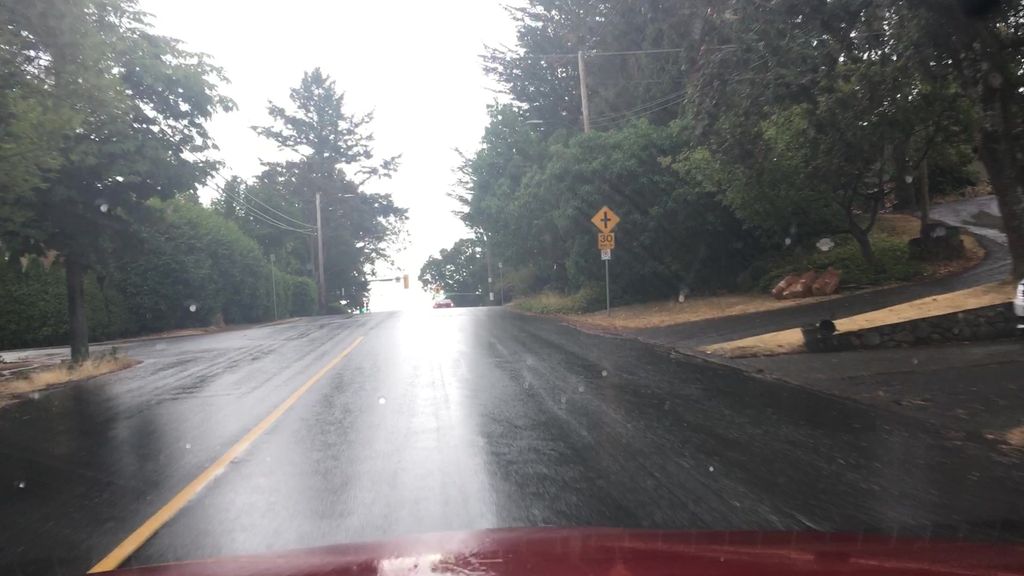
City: victoria